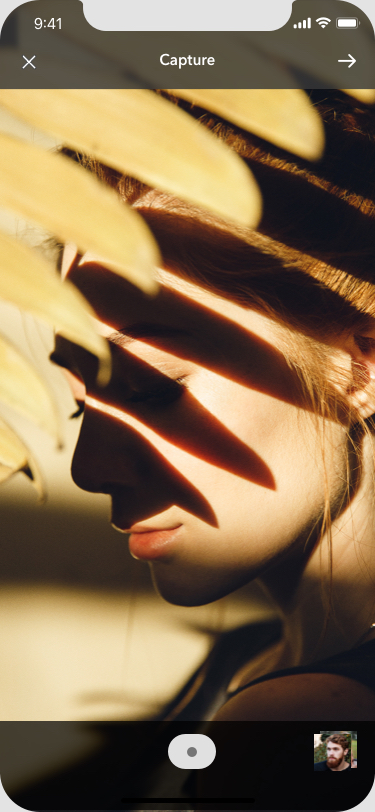
Text in this UI design:
Capture